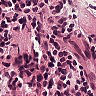
Metastatic tissue present: no